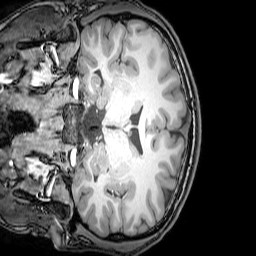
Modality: T1w
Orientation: coronal
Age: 21
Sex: male
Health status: healthy
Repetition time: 0.081 s
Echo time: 0.037 s